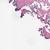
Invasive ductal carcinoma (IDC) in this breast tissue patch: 0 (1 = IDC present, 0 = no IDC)